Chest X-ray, PA view. Patient: 44 years old, sex M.
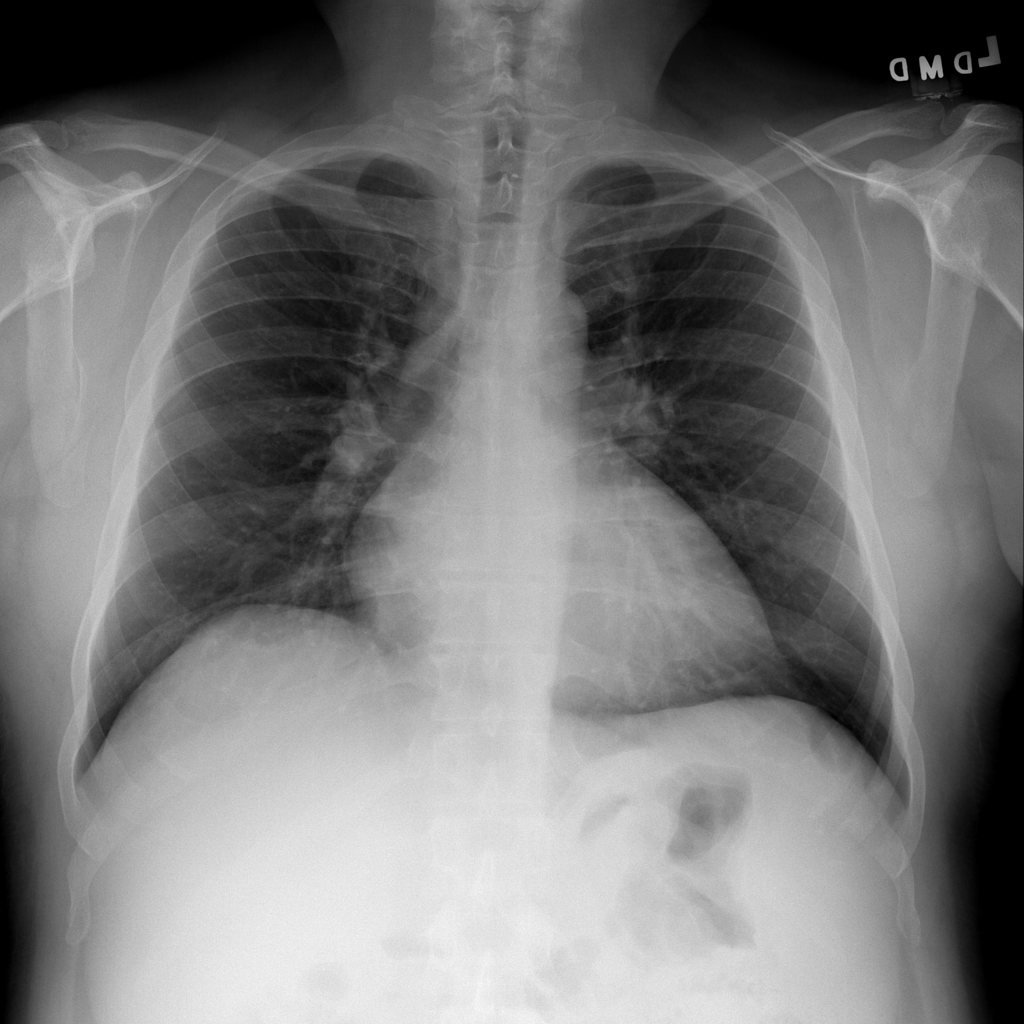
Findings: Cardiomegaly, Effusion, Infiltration